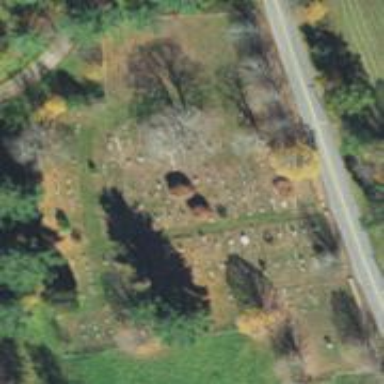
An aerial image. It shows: Cemetery with historic significance.